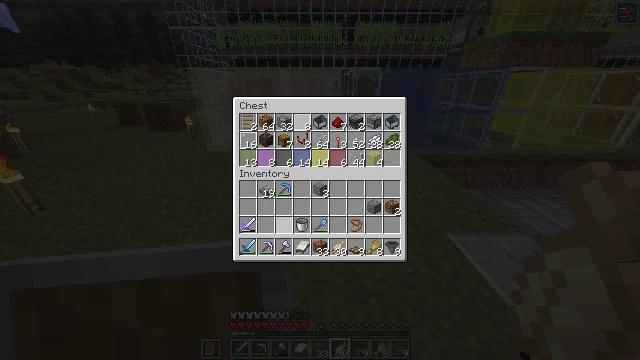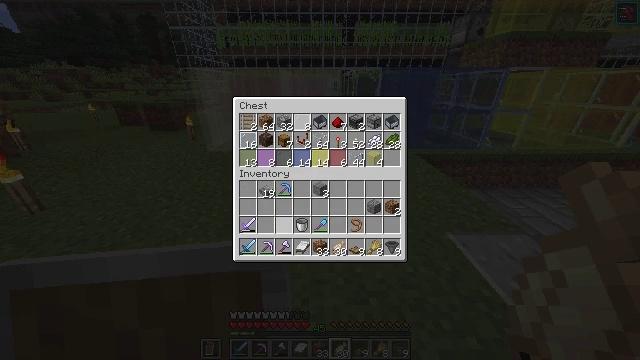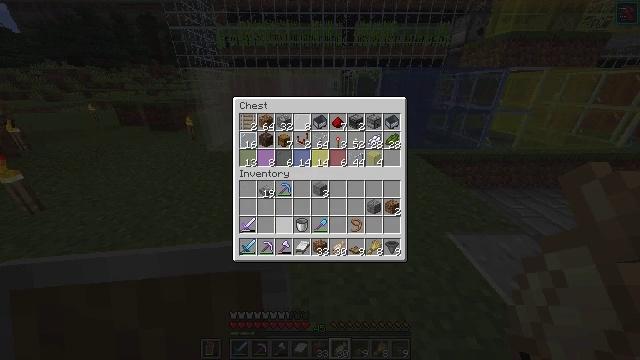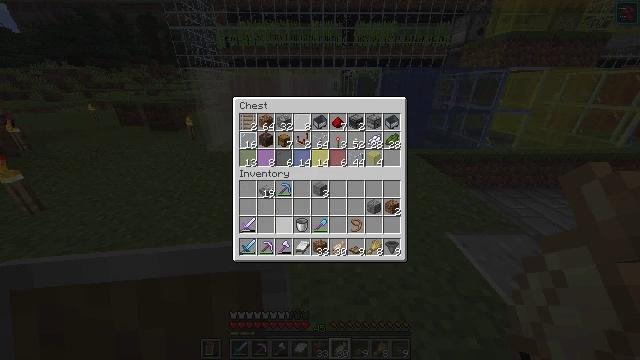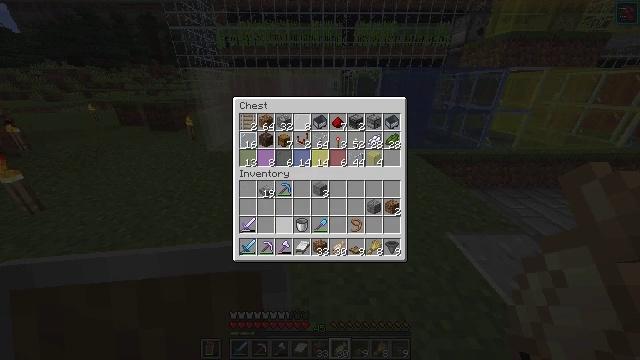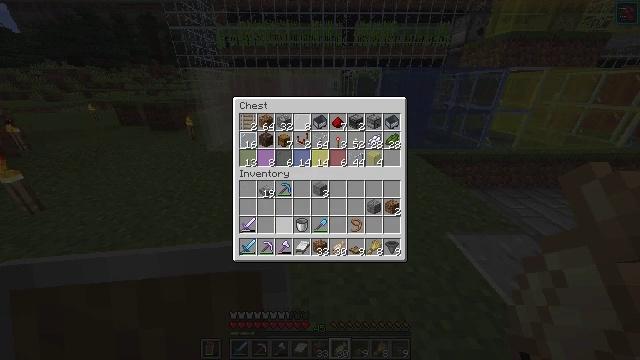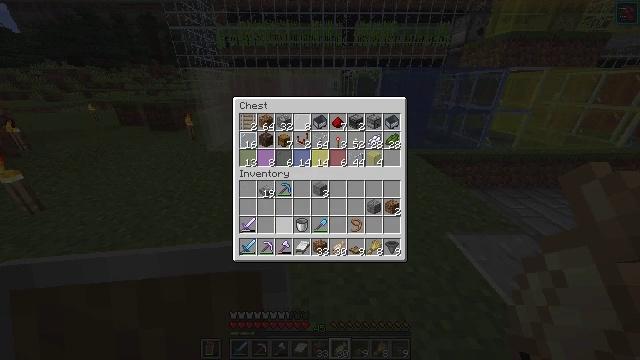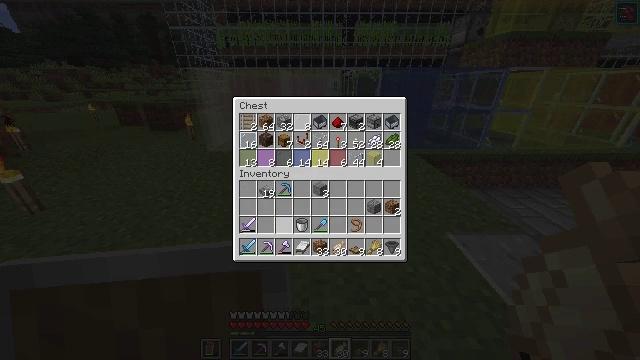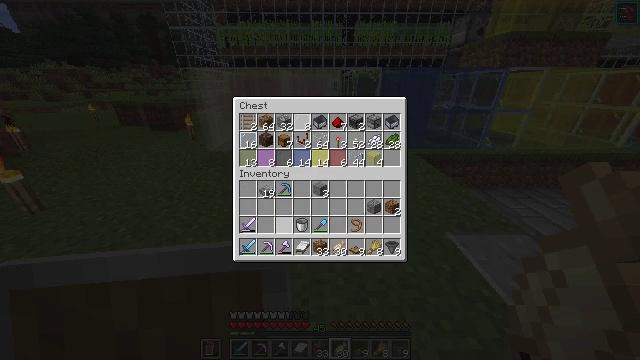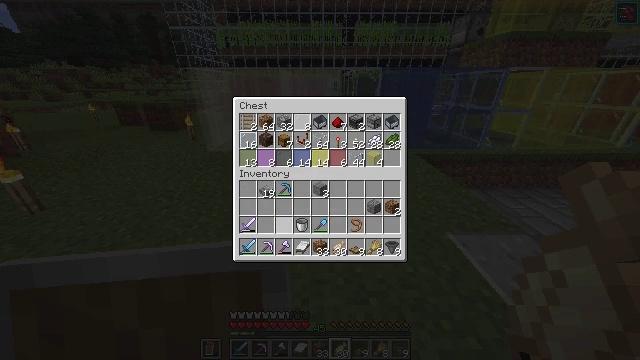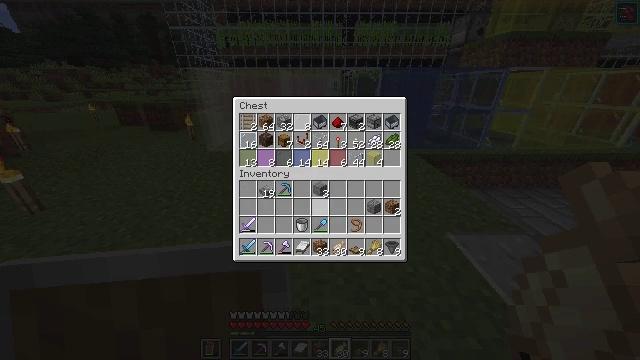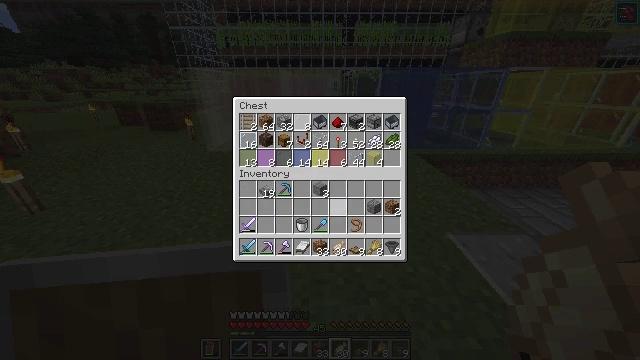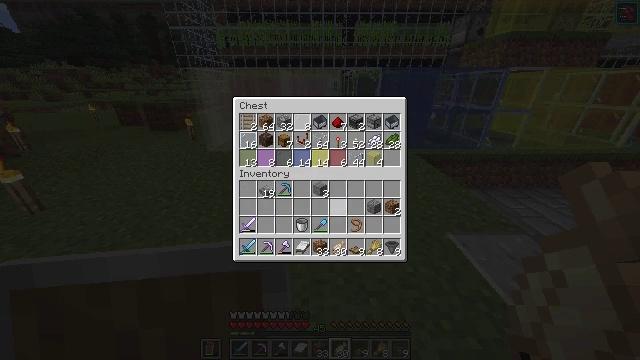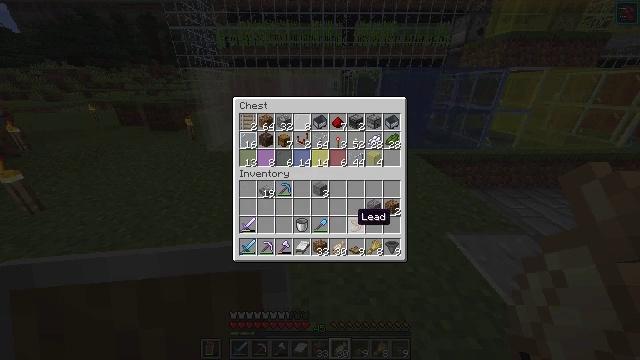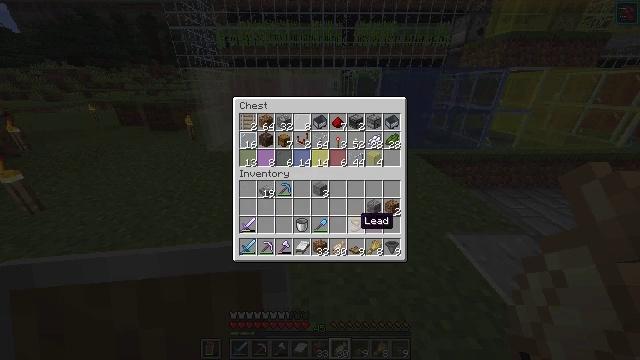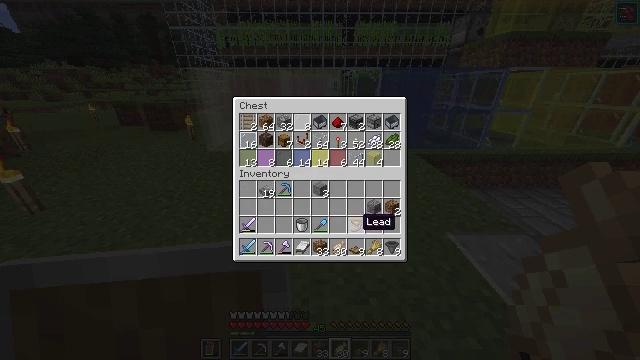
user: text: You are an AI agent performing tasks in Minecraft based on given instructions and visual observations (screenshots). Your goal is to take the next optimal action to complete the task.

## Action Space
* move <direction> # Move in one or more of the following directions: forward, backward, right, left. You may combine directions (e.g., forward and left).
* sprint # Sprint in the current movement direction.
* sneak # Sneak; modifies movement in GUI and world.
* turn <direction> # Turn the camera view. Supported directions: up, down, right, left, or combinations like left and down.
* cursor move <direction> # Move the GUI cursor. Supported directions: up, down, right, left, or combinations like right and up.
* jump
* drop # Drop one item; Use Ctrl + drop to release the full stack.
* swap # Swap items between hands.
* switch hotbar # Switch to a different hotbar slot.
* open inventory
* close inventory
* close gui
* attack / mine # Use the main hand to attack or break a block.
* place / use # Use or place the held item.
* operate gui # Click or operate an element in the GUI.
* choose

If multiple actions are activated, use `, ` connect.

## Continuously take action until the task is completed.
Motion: motion action
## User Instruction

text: Remove a bucket from the inventory.
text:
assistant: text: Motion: no_op
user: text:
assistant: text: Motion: no_op
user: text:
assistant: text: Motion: no_op
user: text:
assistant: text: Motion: no_op
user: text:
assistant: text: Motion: no_op
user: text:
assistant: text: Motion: no_op
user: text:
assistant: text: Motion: no_op
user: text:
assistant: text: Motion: no_op
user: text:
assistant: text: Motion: no_op
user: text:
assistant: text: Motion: cursor move right
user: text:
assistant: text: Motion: cursor move right
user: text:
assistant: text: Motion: no_op
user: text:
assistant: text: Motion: cursor move down
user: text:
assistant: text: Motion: sneak
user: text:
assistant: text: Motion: sneak
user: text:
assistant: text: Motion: sneak
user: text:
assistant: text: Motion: sneak
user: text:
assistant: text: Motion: sneak, choose
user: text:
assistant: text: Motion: sneak, choose
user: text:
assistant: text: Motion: sneak
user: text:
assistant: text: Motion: sneak
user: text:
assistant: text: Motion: sneak
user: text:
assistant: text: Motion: sneak, cursor move down
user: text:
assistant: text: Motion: sneak
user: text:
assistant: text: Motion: sneak
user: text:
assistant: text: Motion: sneak
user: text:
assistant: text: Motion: sneak
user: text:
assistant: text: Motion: sneak, choose
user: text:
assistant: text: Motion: sneak, choose
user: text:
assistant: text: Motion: sneak